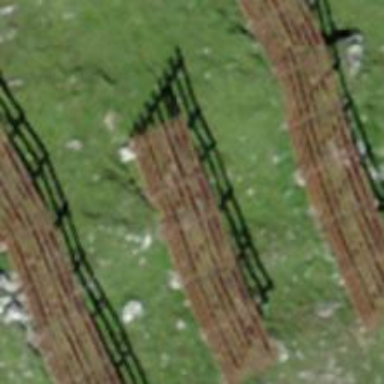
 designed to mitigate snow accumulations in specific area."